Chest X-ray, PA view. Patient: 40 years old, sex M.
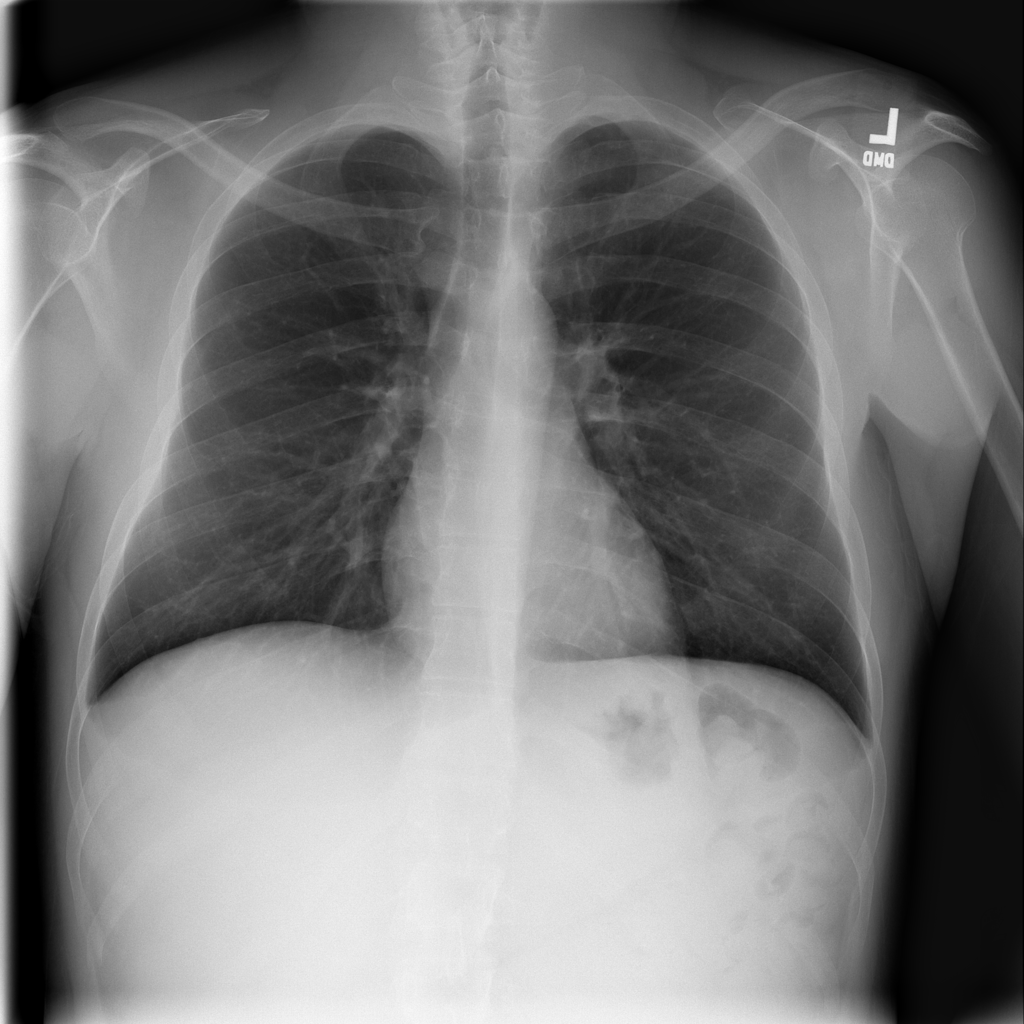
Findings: No Finding